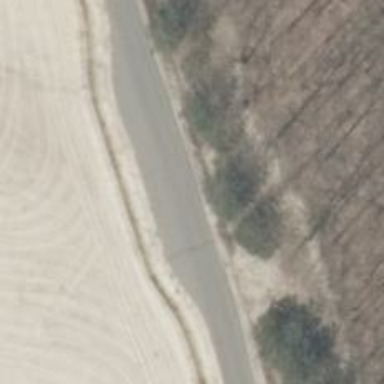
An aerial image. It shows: Passing place on the road.